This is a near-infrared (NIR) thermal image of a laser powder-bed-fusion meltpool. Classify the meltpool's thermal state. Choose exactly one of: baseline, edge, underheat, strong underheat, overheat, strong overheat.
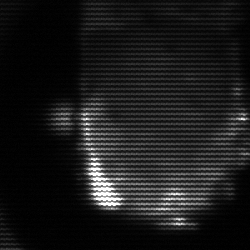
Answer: baseline